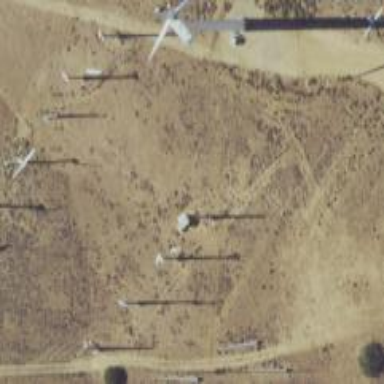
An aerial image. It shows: Wind power generator utilizing wind turbines.